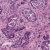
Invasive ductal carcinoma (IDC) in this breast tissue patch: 1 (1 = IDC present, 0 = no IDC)